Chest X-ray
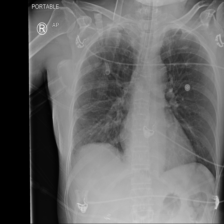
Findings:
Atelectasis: negative
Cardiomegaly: negative
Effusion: negative
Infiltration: negative
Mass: negative
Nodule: negative
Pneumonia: negative
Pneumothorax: negative
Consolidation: negative
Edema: negative
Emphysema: negative
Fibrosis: negative
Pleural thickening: negative
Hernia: negative